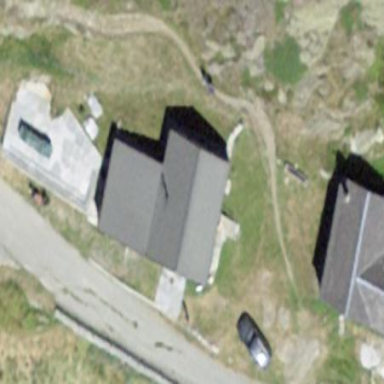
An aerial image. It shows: Simple and straightforward house.